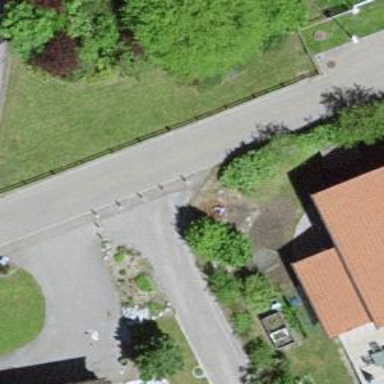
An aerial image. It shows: Bollard barrier.